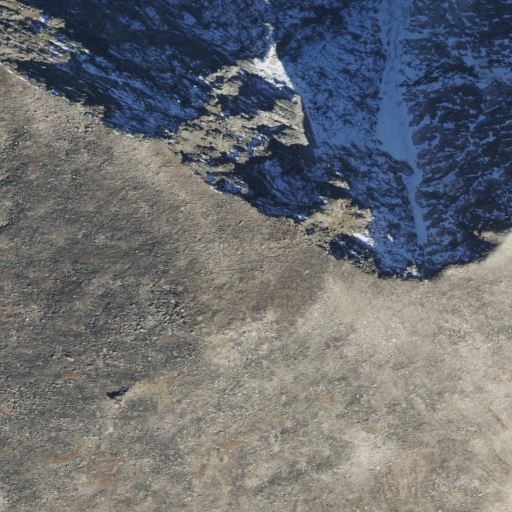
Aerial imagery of mountain in Montana named Mount Douglas containing grassland and barren land